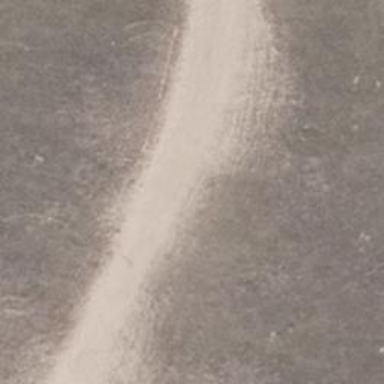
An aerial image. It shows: Sandy path.